Interaction volume radius: 10 \u00c5
Interaction volume height: 10 \u00c5
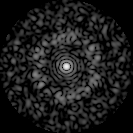
Disorder parameter: 0.8235